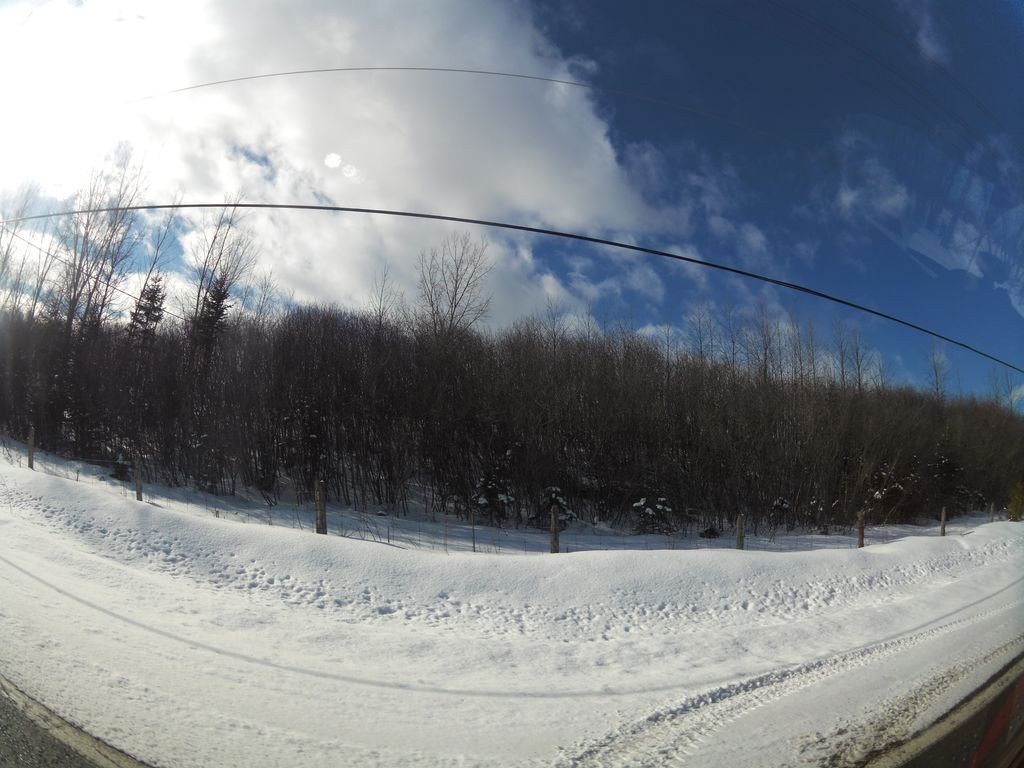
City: ottawa-gatineau